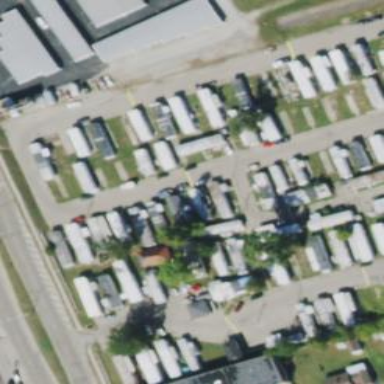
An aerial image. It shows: Trailer park designated as caravan site for tourism.